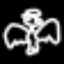
Label: angel